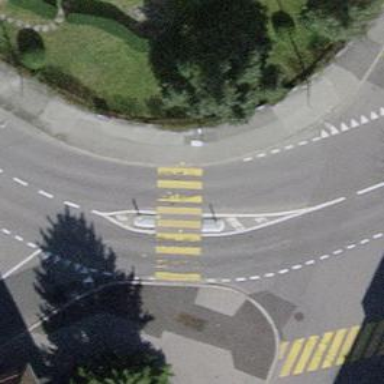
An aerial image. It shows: Marked zebra crossing with island.